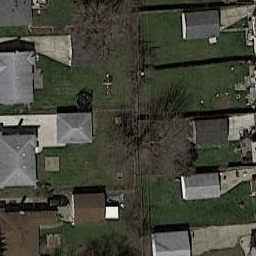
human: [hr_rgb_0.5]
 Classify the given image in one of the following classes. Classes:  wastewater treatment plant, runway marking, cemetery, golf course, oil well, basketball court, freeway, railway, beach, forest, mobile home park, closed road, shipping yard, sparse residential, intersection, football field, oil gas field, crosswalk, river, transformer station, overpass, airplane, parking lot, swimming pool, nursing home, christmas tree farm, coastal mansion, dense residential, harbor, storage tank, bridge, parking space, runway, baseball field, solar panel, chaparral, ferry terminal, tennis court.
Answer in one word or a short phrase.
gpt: dense residential